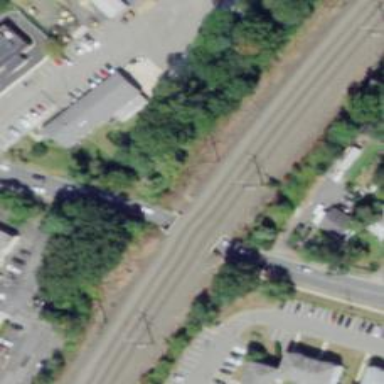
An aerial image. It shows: Bridge with electrified railway tracks featuring contact line.